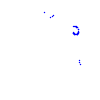
Particle: kaon